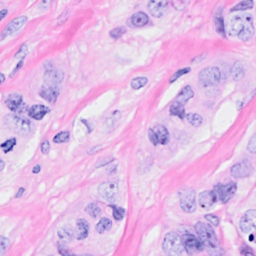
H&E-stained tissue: Breast